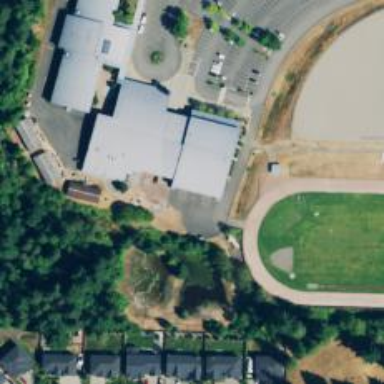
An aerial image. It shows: School building.